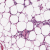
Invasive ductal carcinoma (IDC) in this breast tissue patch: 0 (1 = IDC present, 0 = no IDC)